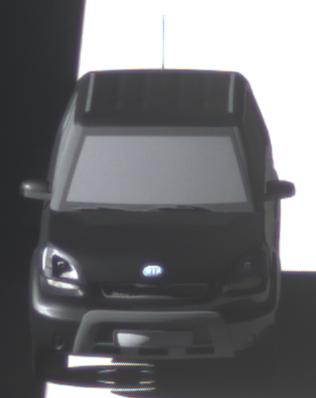
Make: KIA
Model: Soul 1.6
Detailed model: Soul (AM)
Model produced from: 2009/02
Model produced until: 2009/11
Doors: 5
Color: black
Road condition: dry road
Daytime: morning or afternoon
Contrast: high contrast